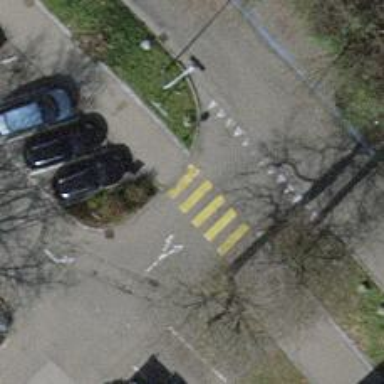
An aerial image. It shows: Uncontrolled zebra crossing on the road.